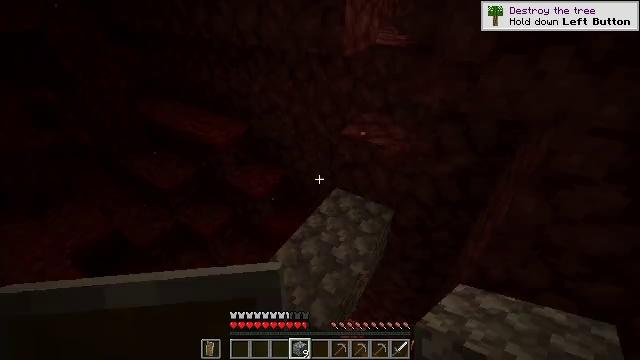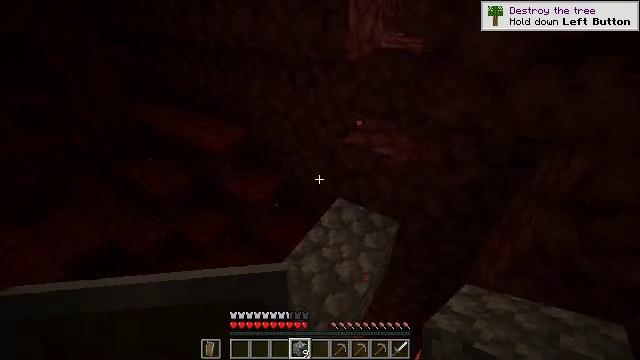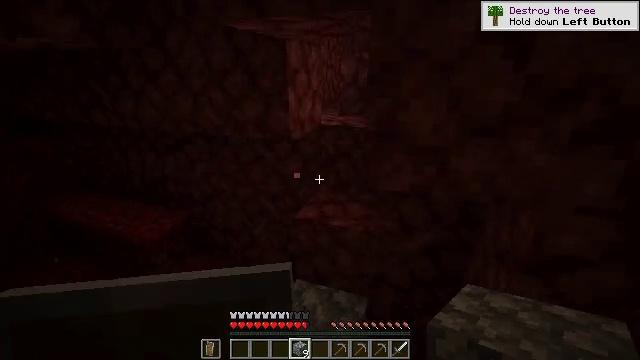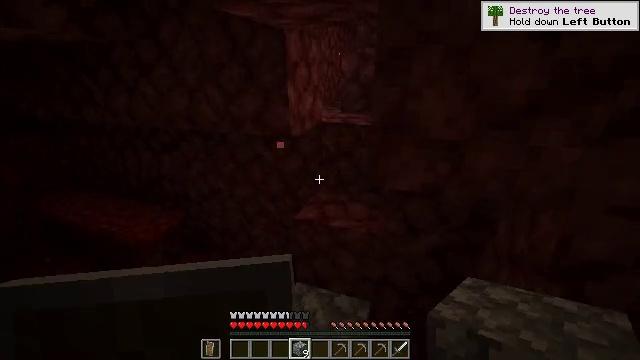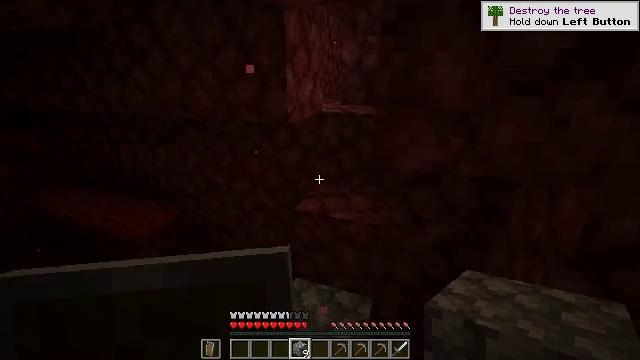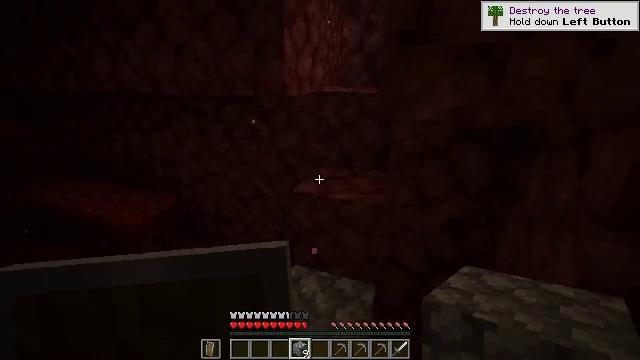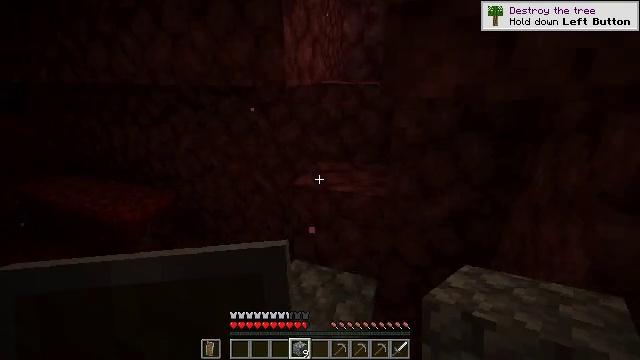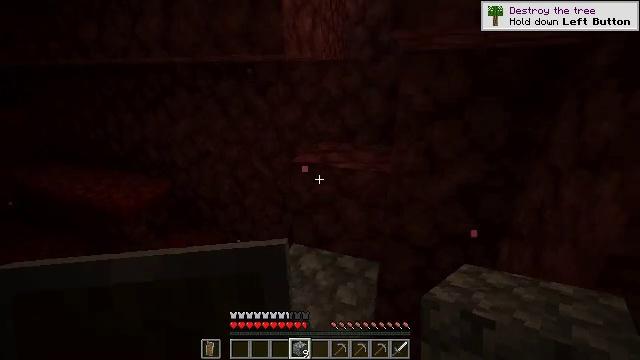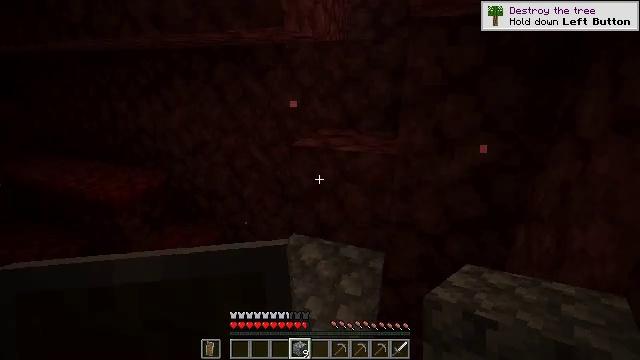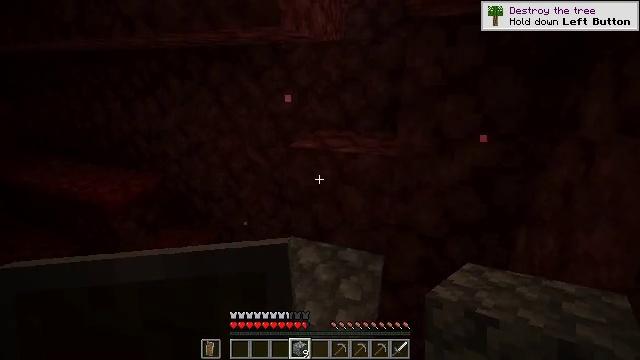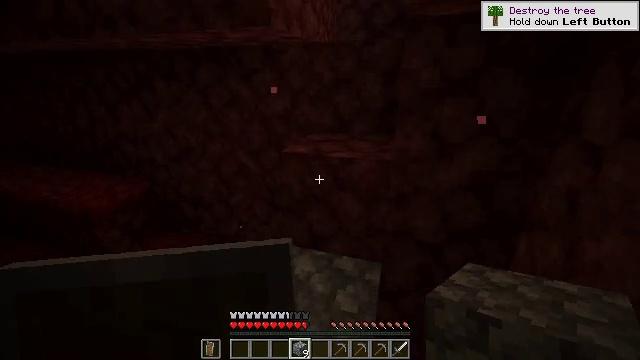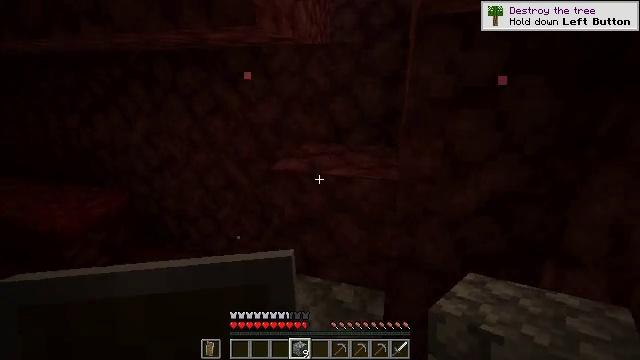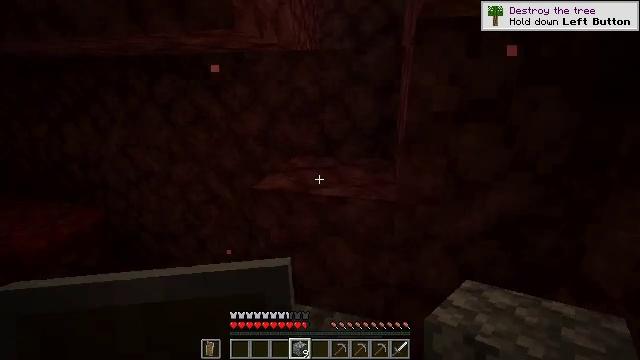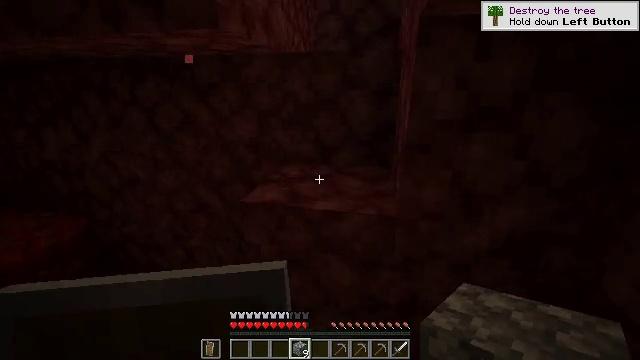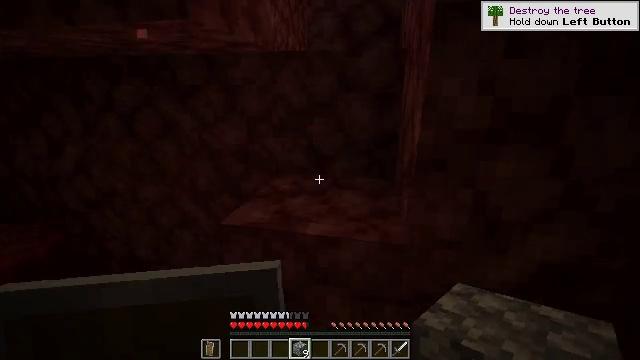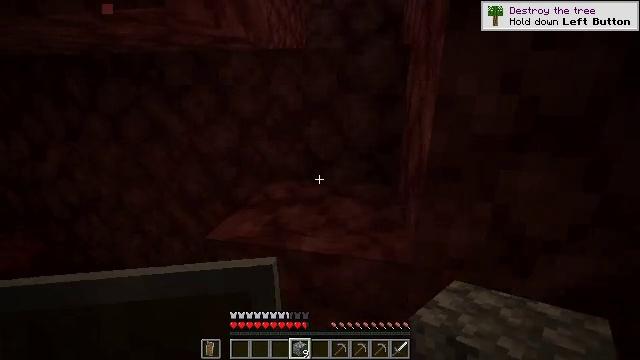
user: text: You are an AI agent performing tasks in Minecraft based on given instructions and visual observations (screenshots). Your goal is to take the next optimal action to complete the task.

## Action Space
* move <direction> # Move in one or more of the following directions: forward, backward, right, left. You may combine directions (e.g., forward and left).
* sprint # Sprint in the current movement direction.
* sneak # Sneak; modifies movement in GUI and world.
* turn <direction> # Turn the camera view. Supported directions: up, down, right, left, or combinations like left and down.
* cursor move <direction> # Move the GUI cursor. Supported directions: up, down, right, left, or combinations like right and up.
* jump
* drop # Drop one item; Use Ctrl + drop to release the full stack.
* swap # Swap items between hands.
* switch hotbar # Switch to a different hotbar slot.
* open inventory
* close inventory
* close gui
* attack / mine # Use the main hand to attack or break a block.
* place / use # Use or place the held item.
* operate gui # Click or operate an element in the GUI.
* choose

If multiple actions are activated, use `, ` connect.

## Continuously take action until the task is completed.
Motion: motion action
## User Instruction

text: Gather nether gold ore using a pickaxe.
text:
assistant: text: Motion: move forward
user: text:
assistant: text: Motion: move forward, turn right and up
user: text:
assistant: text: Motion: no_op
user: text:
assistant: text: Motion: no_op
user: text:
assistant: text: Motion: no_op
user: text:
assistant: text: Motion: no_op
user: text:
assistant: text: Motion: no_op
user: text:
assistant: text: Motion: no_op
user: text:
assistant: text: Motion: move forward
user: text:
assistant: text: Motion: move forward, turn right
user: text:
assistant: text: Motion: move forward, turn right
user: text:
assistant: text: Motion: move forward, turn right and up
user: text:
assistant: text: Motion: move forward, turn right
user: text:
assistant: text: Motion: move forward
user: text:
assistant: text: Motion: move forward
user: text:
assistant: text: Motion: move forward
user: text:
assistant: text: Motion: move forward
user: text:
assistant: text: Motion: move forward
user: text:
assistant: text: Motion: move forward, turn right and up
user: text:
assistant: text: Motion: move forward, turn right and up, jump
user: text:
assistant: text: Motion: move forward, turn right and up, jump
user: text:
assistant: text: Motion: move forward, turn right and up, jump
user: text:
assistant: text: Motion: move forward, turn right and up, jump
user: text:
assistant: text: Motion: move forward, turn right
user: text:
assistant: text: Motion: move forward, turn right
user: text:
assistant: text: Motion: move forward
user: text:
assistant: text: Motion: move forward
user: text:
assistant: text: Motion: move forward
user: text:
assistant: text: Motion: move forward
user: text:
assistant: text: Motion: move forward, turn left, jump